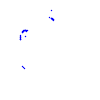
Particle: proton